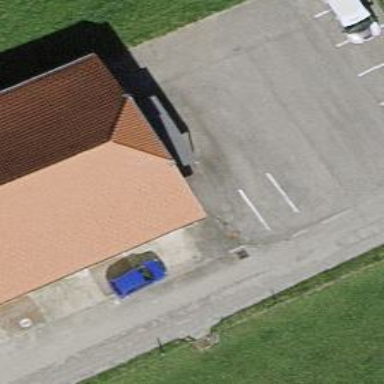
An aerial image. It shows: Car repair shop.